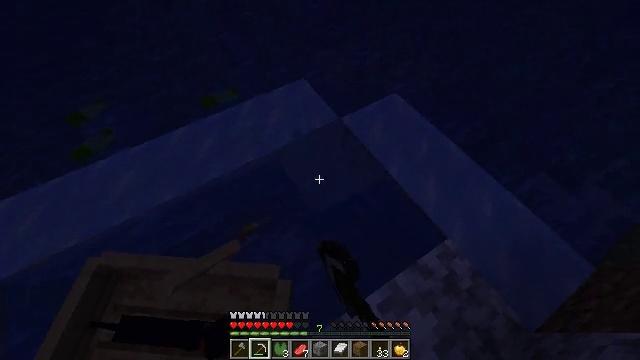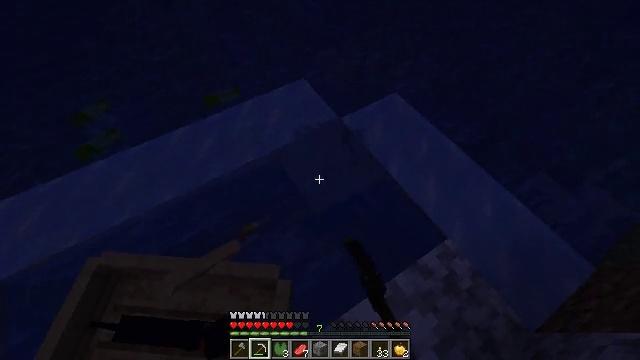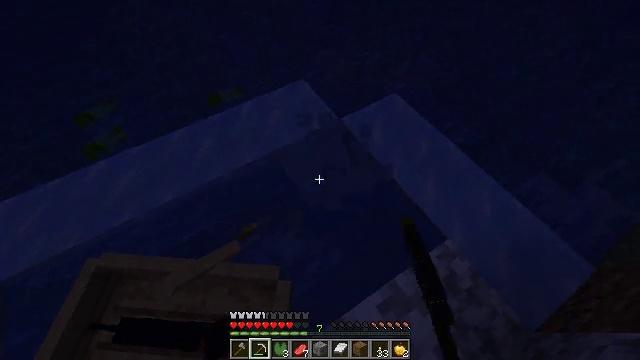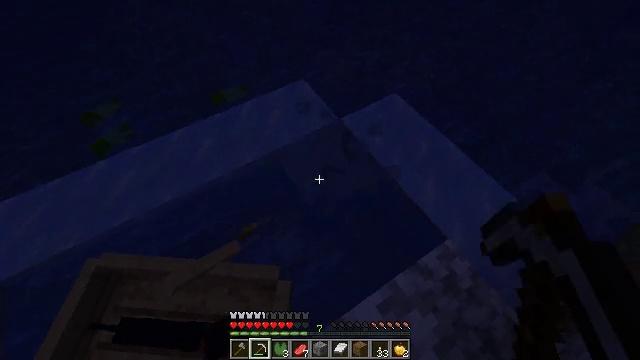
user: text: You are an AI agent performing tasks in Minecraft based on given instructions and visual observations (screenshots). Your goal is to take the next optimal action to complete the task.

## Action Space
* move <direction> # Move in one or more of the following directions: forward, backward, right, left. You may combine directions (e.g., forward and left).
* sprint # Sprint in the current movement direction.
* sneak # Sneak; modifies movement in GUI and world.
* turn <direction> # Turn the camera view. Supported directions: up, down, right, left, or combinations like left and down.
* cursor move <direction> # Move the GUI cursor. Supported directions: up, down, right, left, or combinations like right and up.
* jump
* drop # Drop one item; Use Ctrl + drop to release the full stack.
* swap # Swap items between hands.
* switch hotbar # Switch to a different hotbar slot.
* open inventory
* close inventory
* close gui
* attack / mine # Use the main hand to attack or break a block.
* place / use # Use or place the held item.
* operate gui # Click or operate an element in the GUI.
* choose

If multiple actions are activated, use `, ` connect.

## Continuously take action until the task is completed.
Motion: motion action
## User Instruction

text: Mine the frosted ice block.
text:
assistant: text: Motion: attack / mine
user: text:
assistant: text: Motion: attack / mine
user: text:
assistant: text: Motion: attack / mine
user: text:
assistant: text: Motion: attack / mine